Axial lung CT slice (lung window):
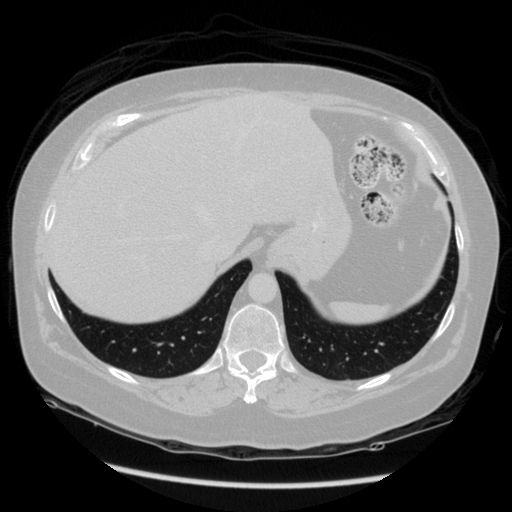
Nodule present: no